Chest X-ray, PA view. Patient: 49 years old, sex M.
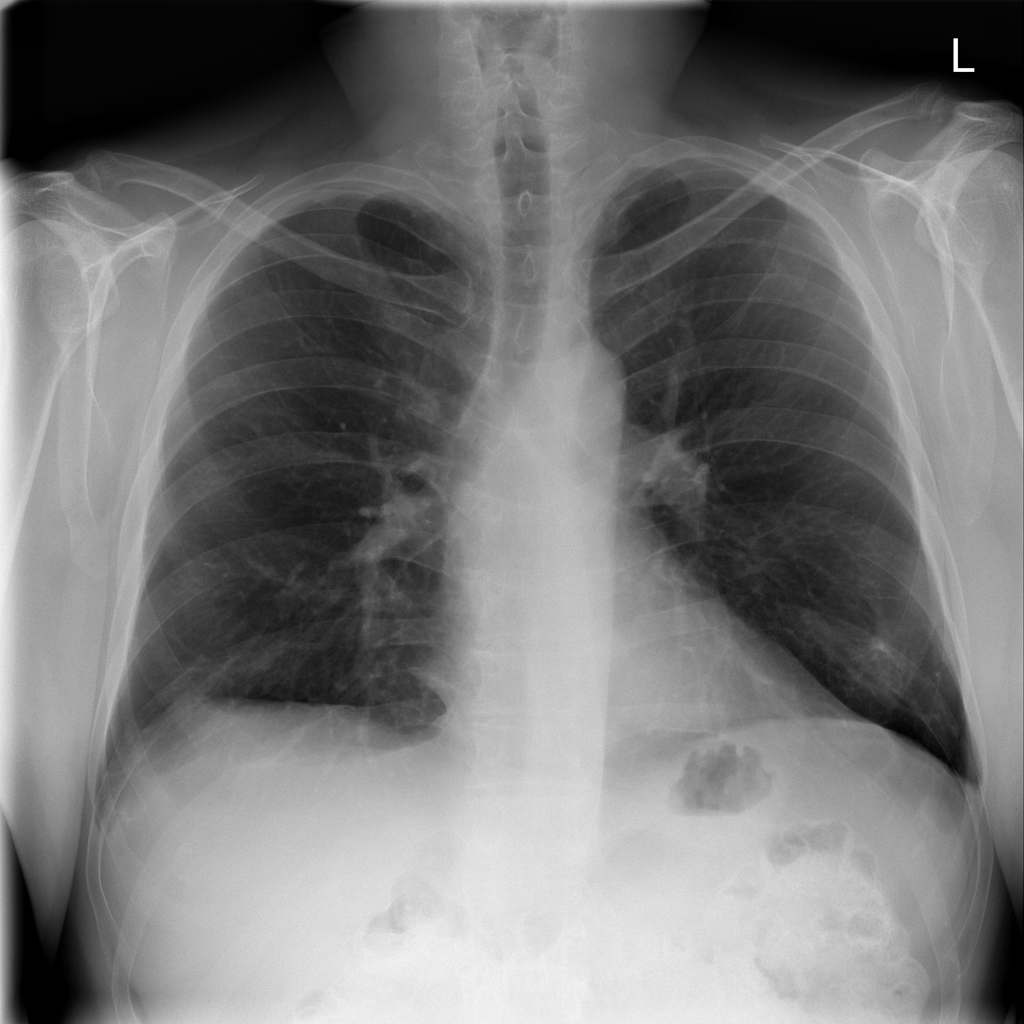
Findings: Fibrosis